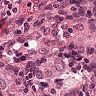
Metastatic tissue present: yes